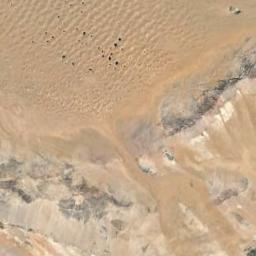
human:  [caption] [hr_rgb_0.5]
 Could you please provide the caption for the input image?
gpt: There are parallel lines in this desert .

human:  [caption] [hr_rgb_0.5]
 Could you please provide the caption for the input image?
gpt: The desert has yellow sand and some sand ripples and some mountains are next to the desert .

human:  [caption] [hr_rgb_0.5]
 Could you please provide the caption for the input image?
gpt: The yellow desert is next to the bare land .

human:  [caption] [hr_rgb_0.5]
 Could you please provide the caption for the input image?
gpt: The sparkling yellow desert covers the brown bare land .

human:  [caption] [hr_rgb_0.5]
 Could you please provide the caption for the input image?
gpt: A yellow desert covered with sand and some bare land .